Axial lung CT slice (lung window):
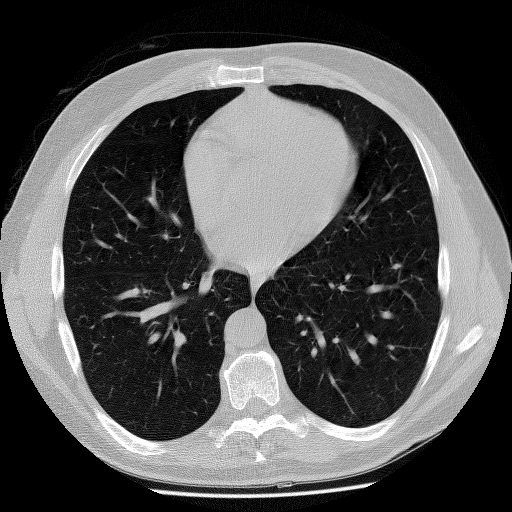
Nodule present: no